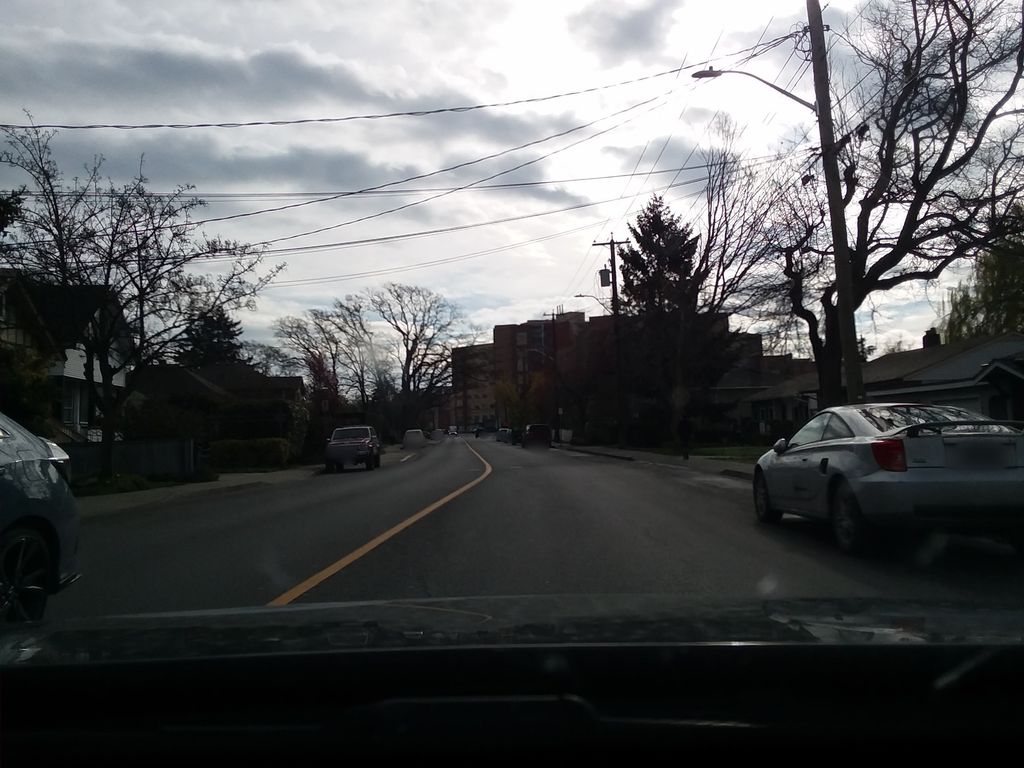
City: victoria